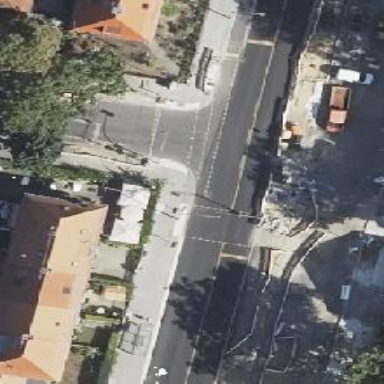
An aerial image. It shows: Crossing with traffic signals.